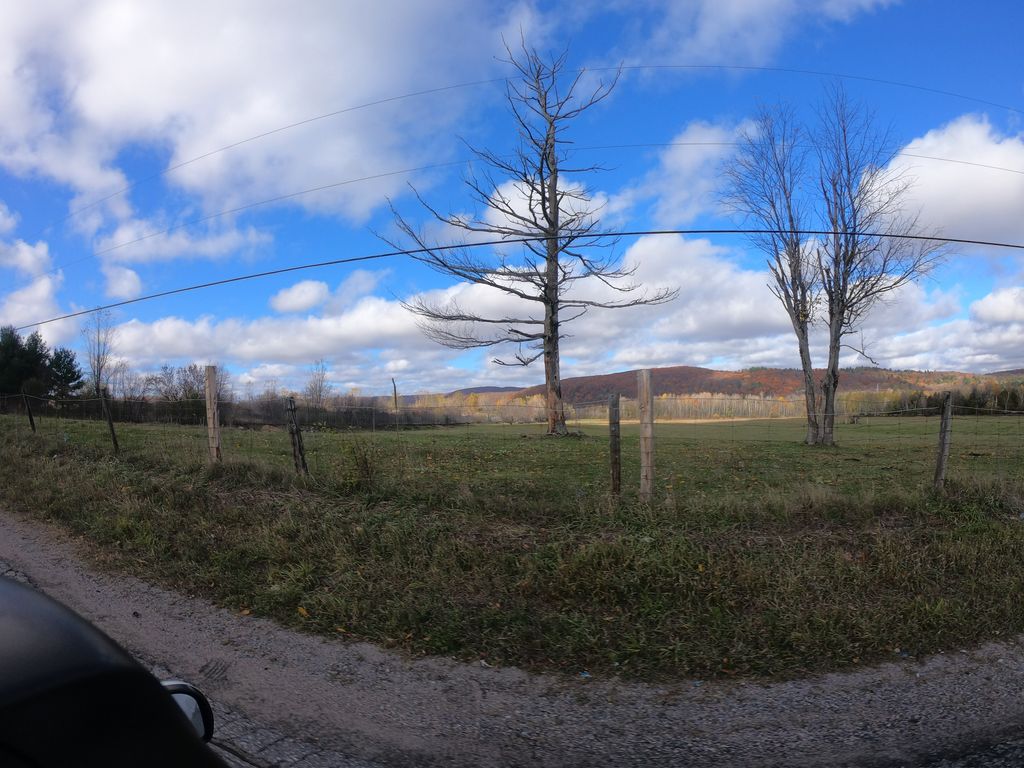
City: ottawa-gatineau